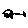
Label: car